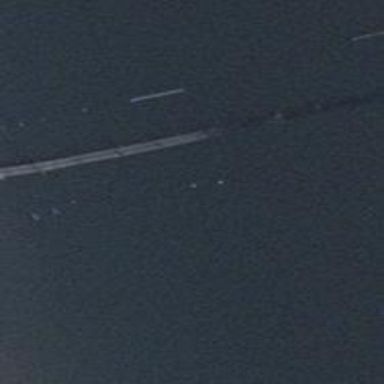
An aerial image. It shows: Man-made pier.